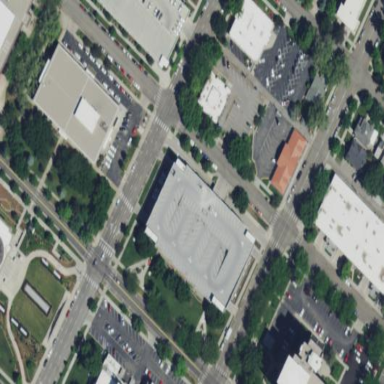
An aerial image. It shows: Part of building is shown in the image.